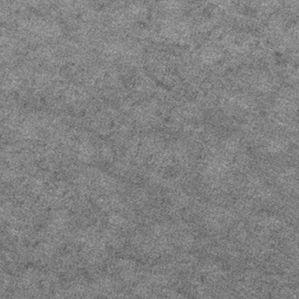
Label: frost